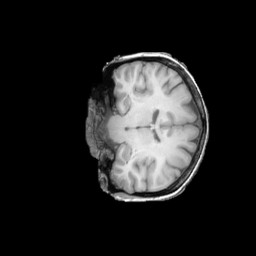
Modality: T1w
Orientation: coronal
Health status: ill
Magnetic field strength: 3 T